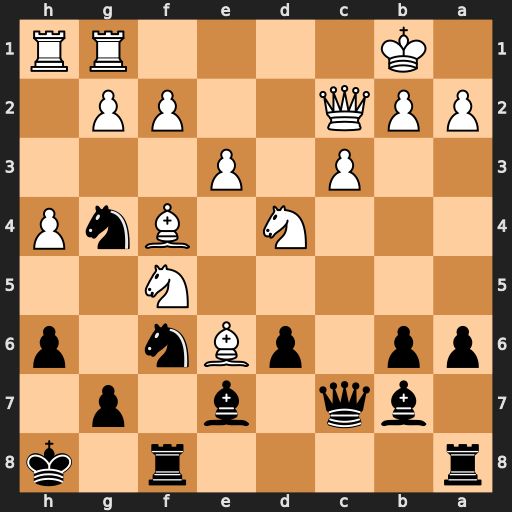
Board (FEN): r4r1k/1bq1b1p1/pp1pBn1p/5N2/3N1BnP/2P1P3/PPQ2PP1/1K4RR
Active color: b
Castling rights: -
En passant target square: -
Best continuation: Be4 Qxe4 Nxe4